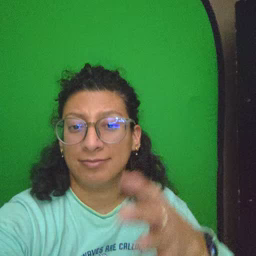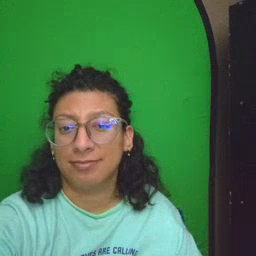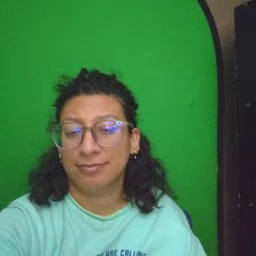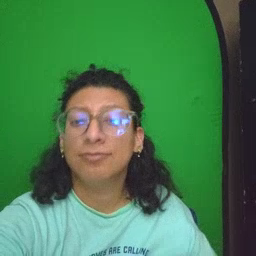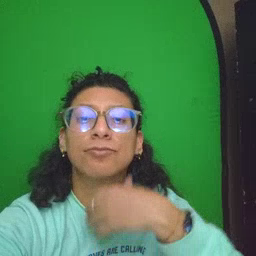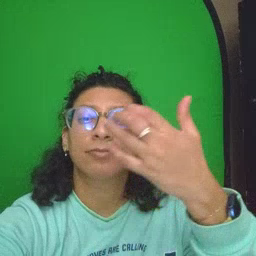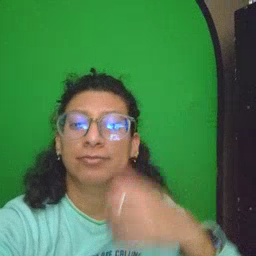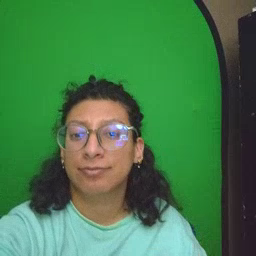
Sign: giraffe